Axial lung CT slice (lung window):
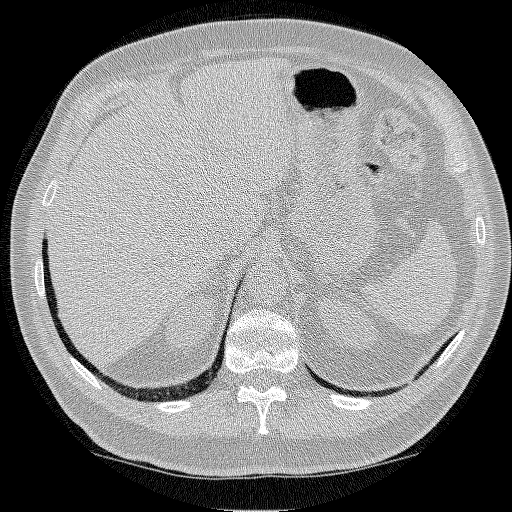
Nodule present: no